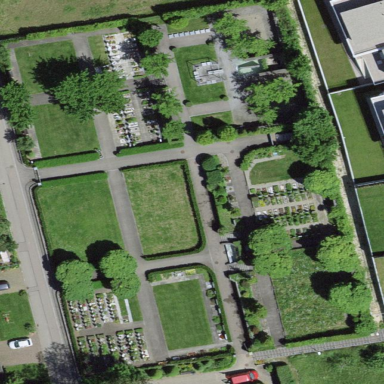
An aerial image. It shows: Cemetery.